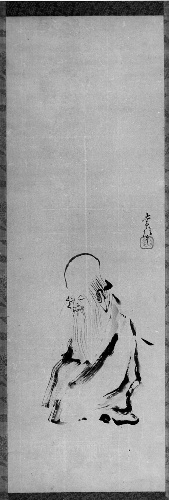
Artist: Kano Tsunenobu
Artist bio: Japanese, 1636–1713
Date: late 17th–early 18th century
Object type: Hanging scroll
Classification: Paintings
Medium: One of a triptych of hanging scrolls; ink and color on paper
Culture: Japan
Period: Edo period (1615–1868)
Dimensions: Image: 35 1/8 × 11 5/16 in. (89.2 × 28.8 cm)
Overall with mounting: 68 1/8 × 15 1/4 in. (173 × 38.7 cm)
Overall with knobs: 68 1/8 × 16 3/4 in. (173 × 42.5 cm)
Department: Asian Art
Credit line: Purchase, Gifts, Bequests, and Funds from various donors, by exchange, 1961
Accession year: 1961
Repository: Metropolitan Museum of Art, New York, NY
Tags: Men